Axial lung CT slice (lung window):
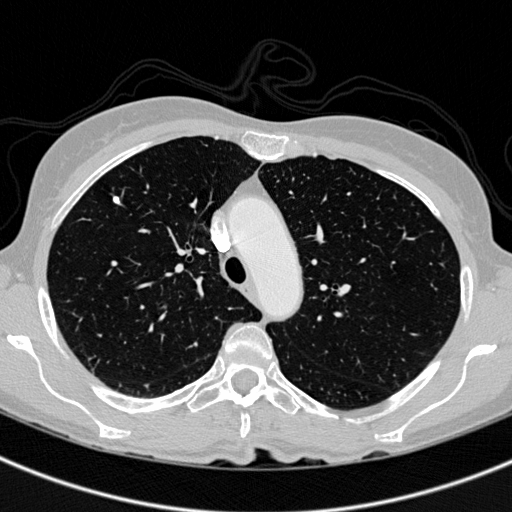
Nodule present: yes
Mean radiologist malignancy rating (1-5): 1